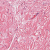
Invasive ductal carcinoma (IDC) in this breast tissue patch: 0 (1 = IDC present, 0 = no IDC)